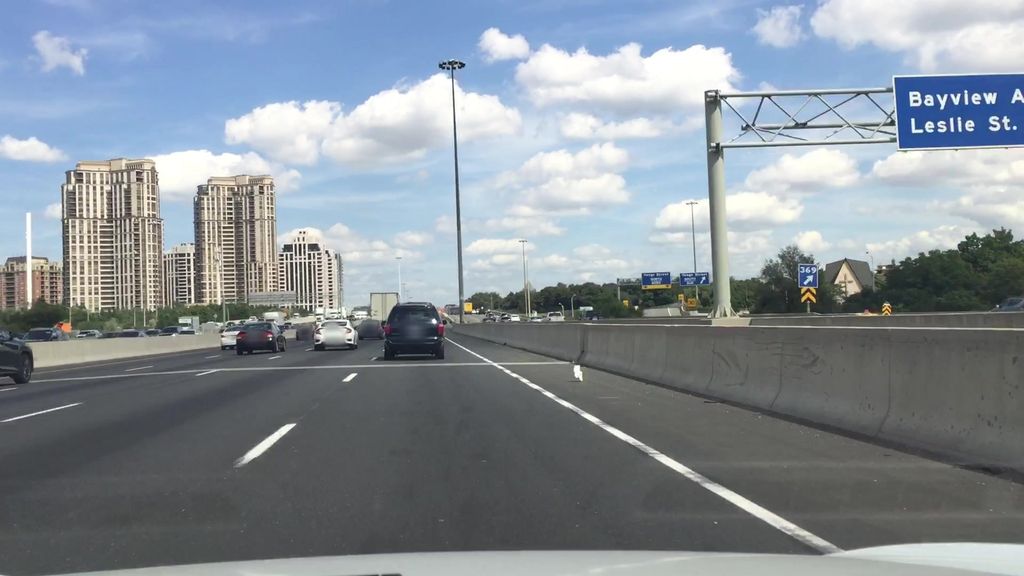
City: toronto